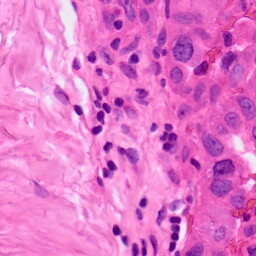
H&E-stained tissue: Lung